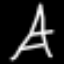
Label: The Eiffel Tower